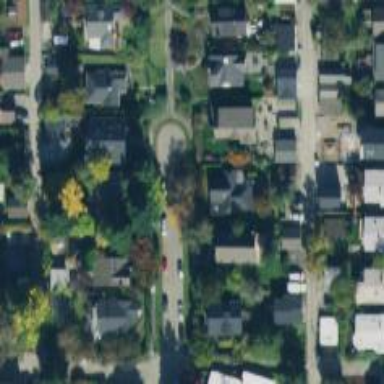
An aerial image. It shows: Residential road with separate sidewalk.